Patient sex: M
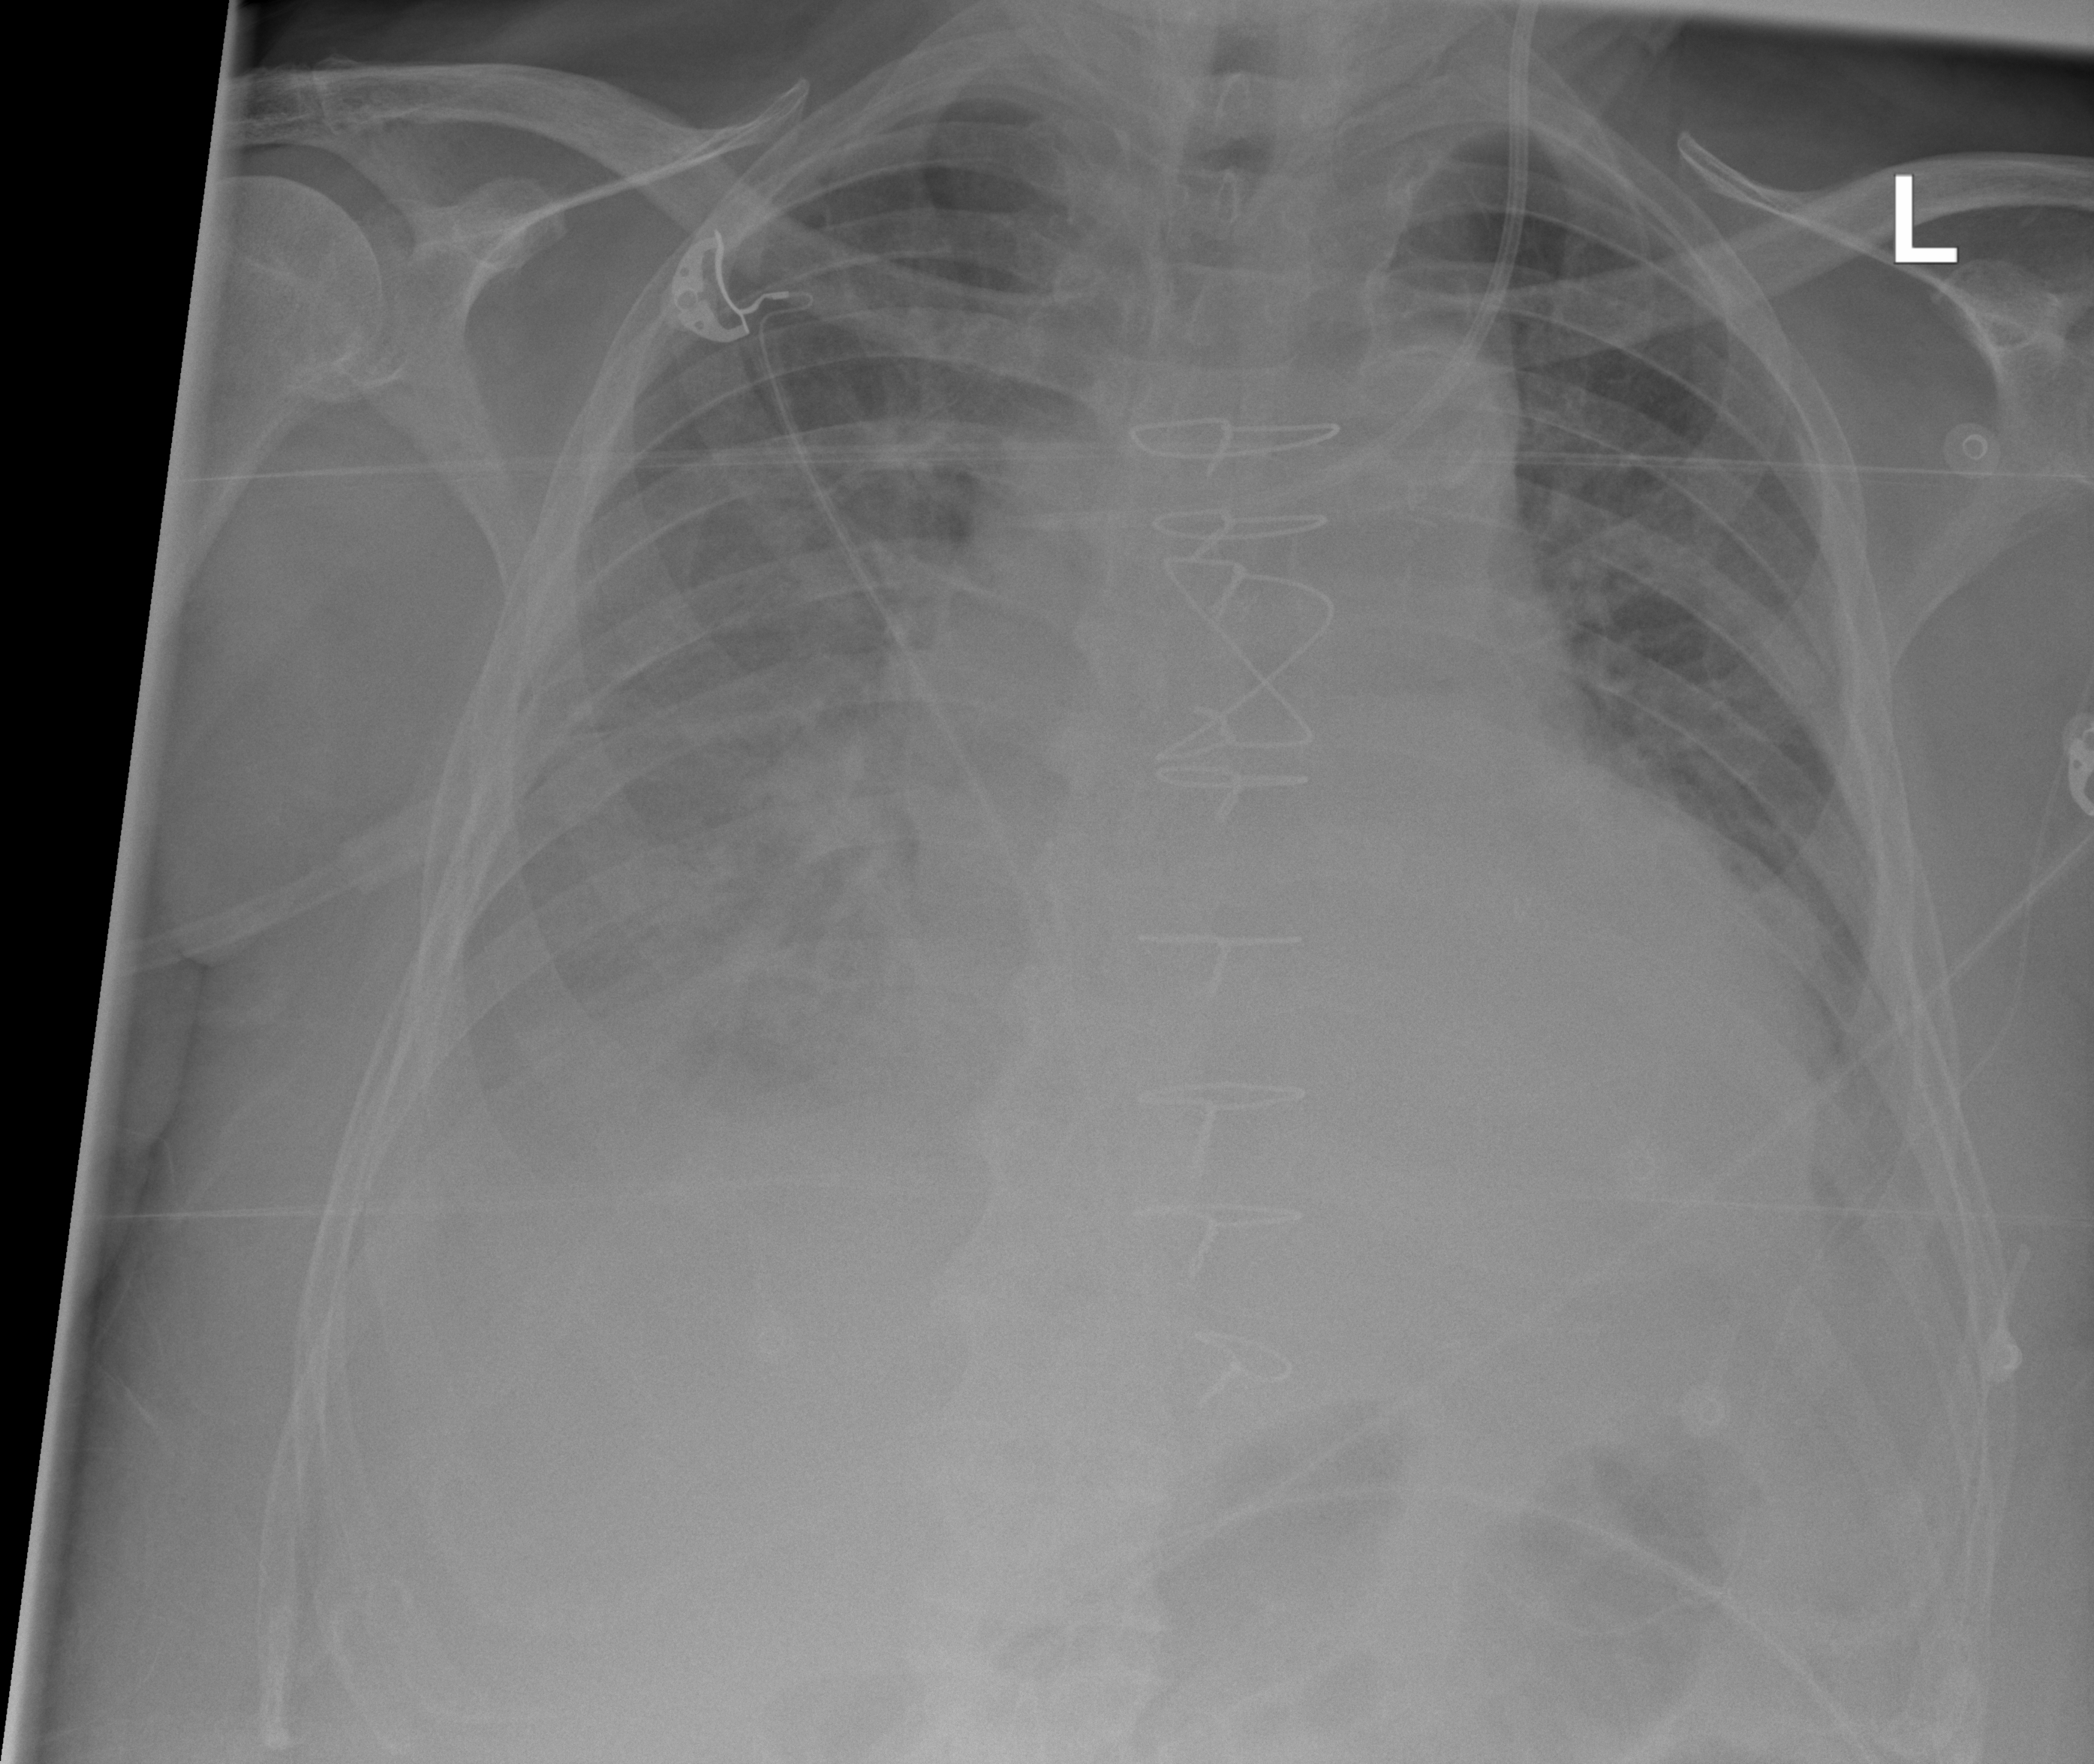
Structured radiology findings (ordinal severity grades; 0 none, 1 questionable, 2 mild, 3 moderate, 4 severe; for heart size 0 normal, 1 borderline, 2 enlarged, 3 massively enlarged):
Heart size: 2
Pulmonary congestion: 2
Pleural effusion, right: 3
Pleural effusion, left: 2
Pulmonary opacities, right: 0
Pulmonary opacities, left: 0
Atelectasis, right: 3
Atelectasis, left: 3